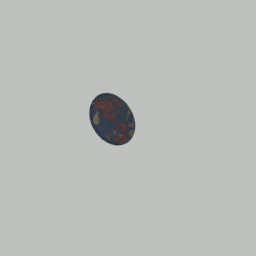
Label: decoration